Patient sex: M
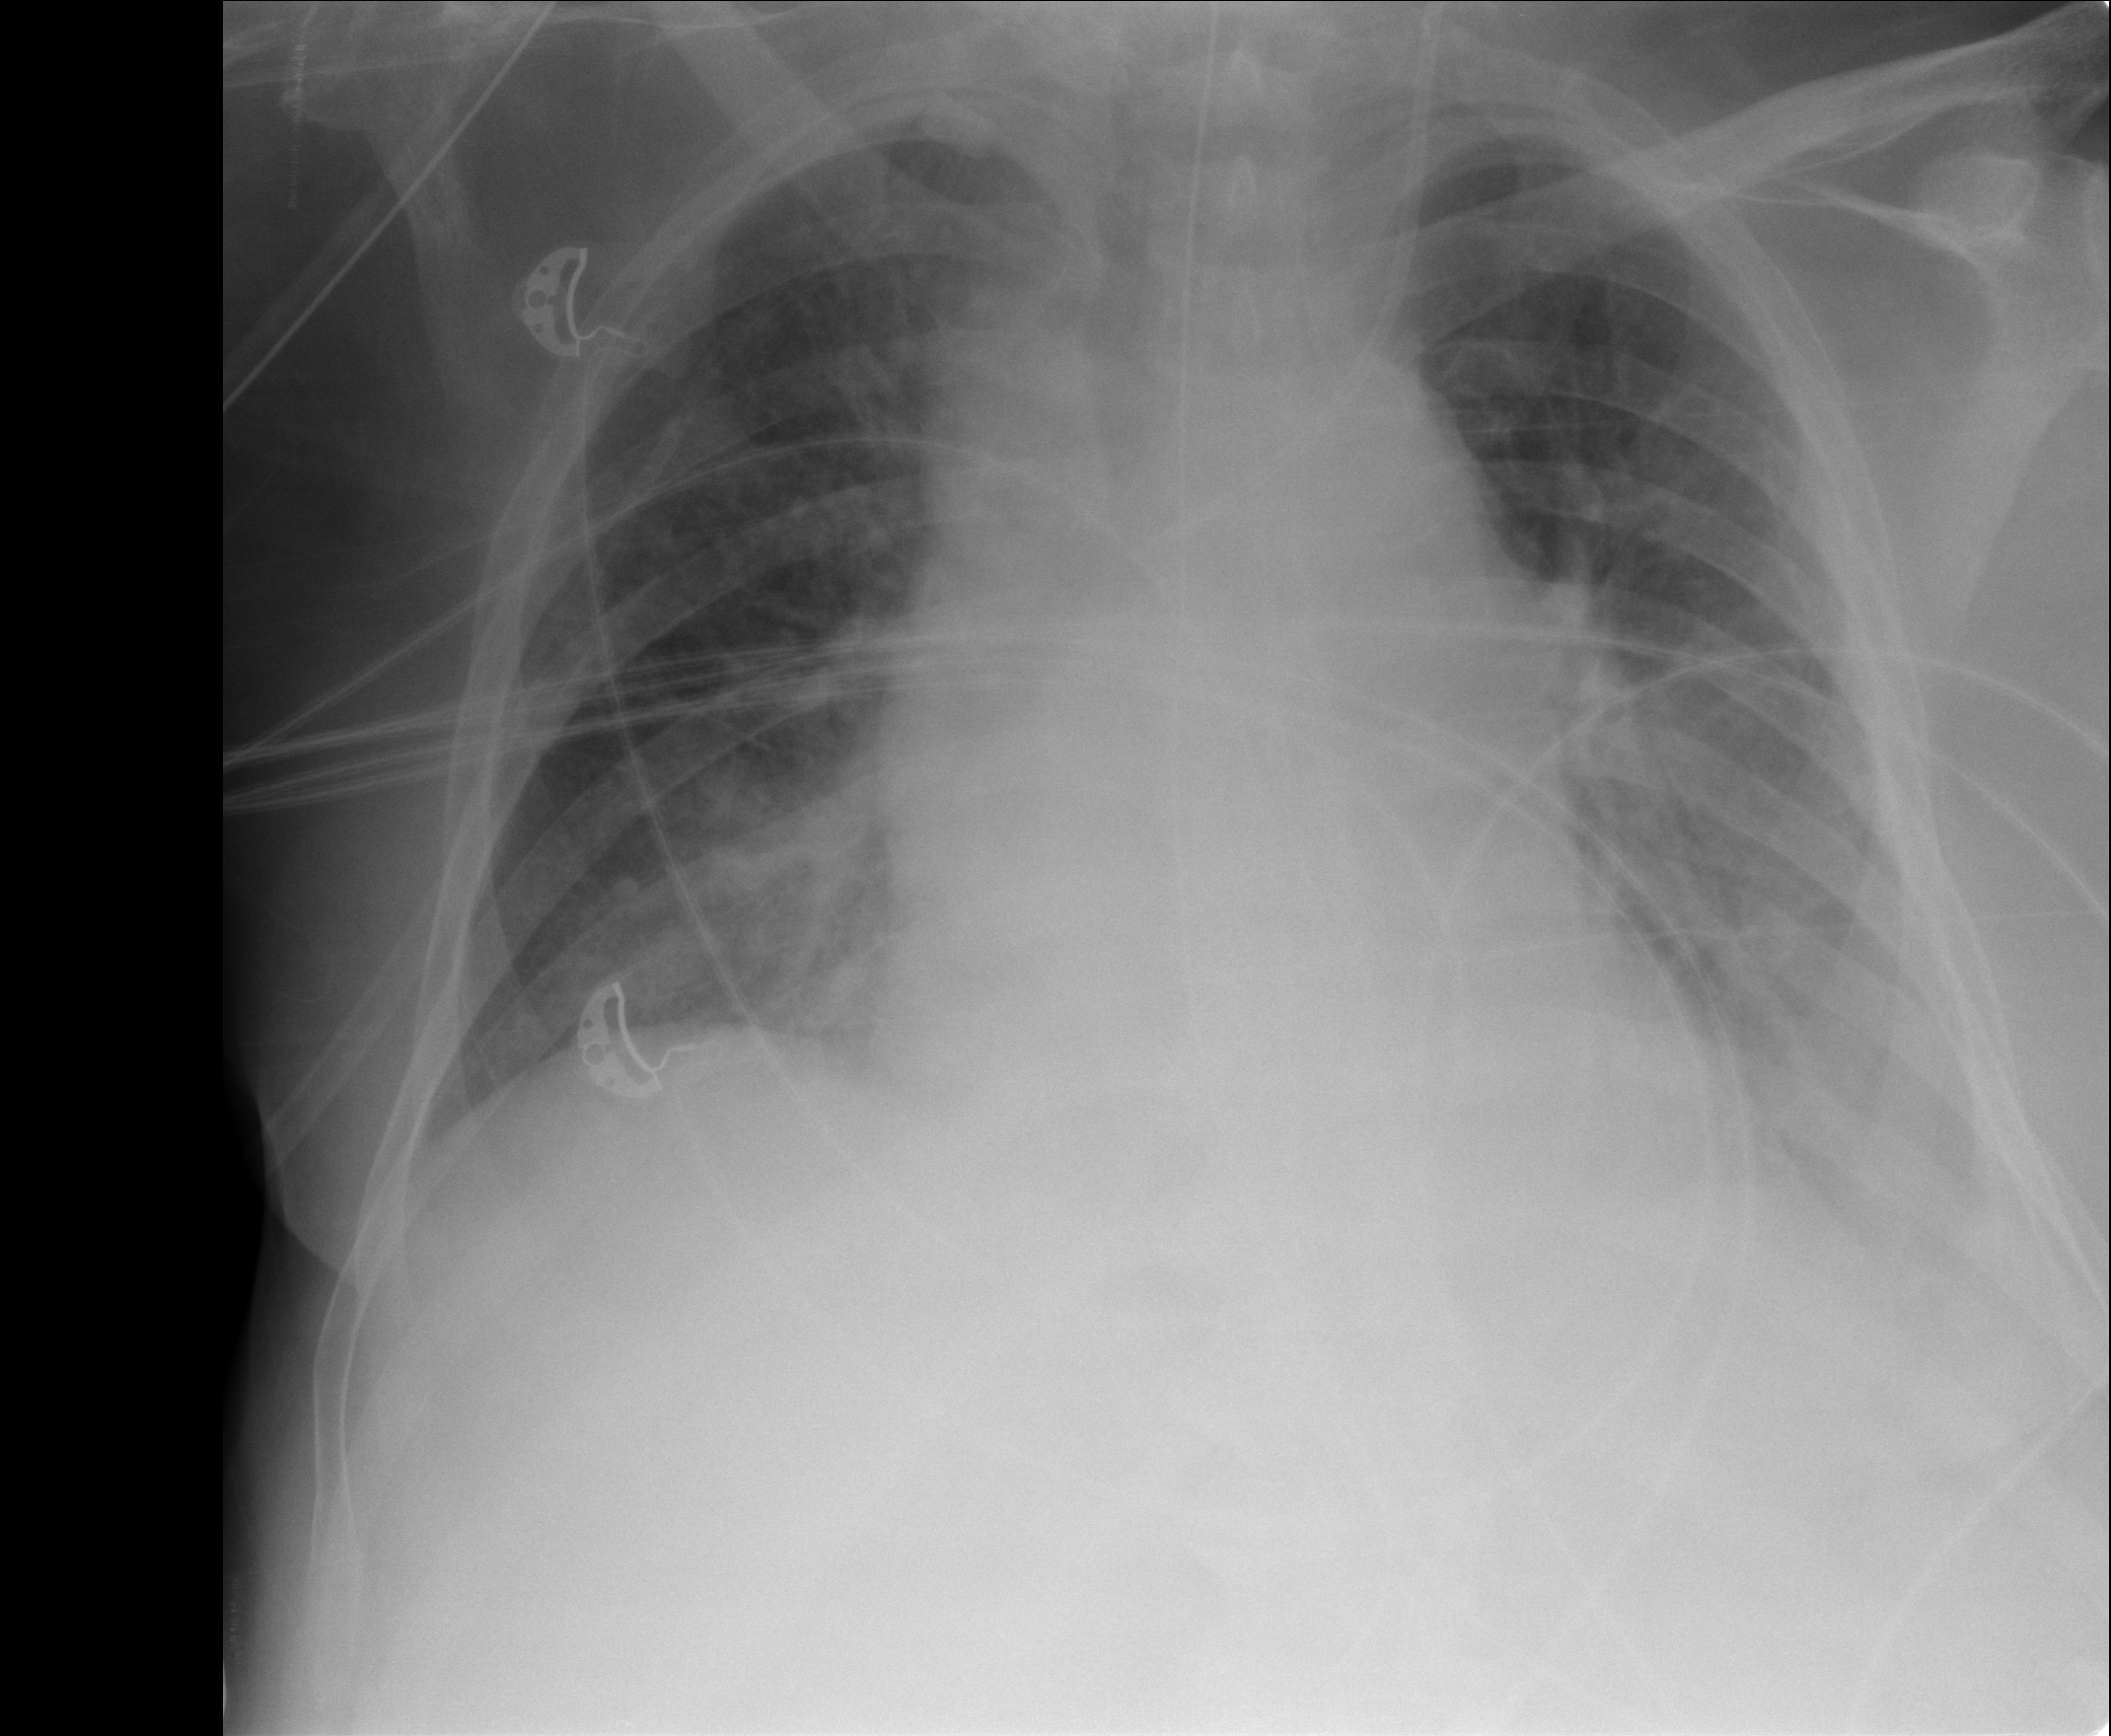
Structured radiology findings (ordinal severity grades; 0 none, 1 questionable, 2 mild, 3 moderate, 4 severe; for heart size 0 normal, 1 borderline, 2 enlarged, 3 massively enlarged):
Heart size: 1
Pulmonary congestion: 3
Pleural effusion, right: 0
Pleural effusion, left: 2
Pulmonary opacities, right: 2
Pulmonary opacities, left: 2
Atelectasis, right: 2
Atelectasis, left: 2